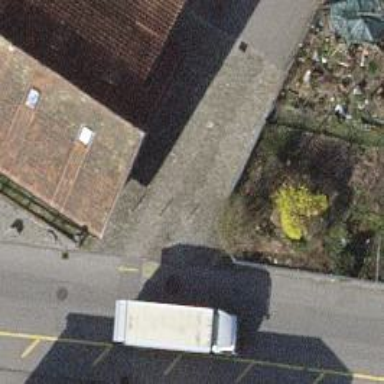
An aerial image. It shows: Bollard barrier.